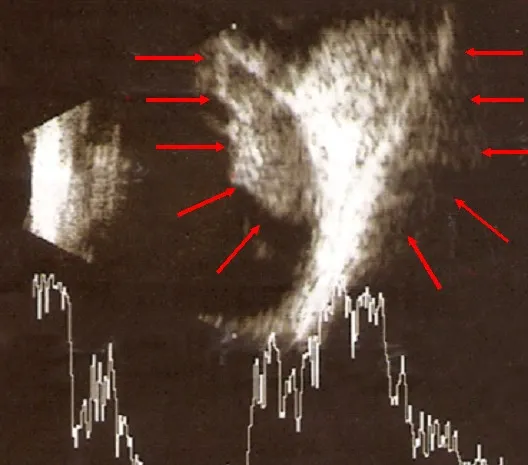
Transverse B-scan ultrasound of superior posterior pole, left eye, shows choroidal mass (red arrows).
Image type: radiology (ultrasound)